Interaction volume radius: 10 \u00c5
Interaction volume height: 10 \u00c5
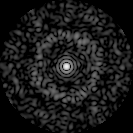
Disorder parameter: 0.8633